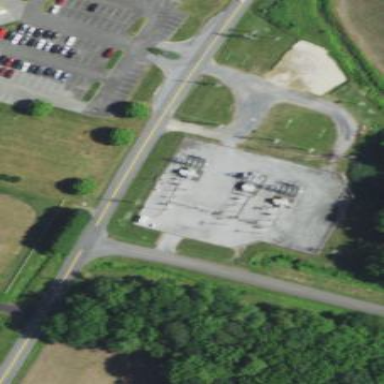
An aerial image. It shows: Fence surrounds minor distribution power substation.